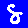
Digit: 8